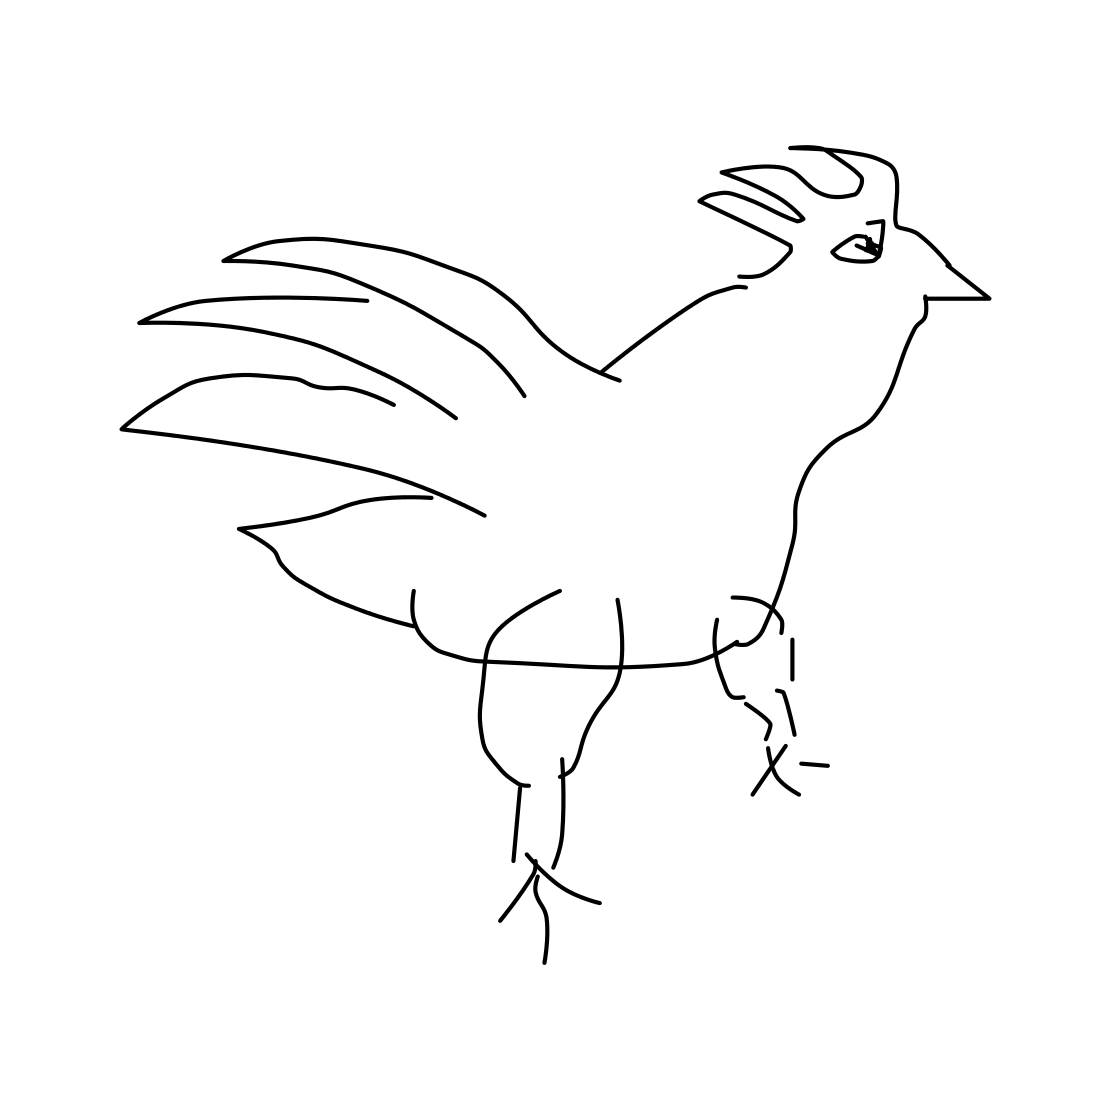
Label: rooster